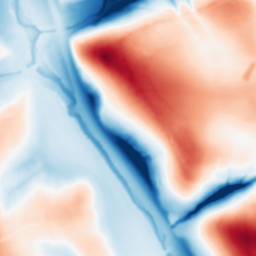
Category: multiscale
Decomposition family: dog_multiscale
Decomposition parameters: sigma_ratio: 2
n_scales: 5
base_sigma: 1
Upsampling method: quintic
Upsampling parameters: scale: 4
Upsampling scale: 4